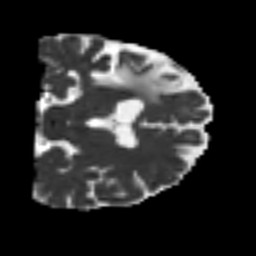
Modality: MD
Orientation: coronal
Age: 61
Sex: male
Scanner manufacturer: siemens
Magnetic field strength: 3 T
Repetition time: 4.999 s
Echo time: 0.07946 s